Question: I want to add all product prices together based off of quantity. The only issue is that each item is added at random, based on user selection, where they can be then adjusted to any random quantity.
Tried making an additional array to the store the variables to add them together, but it didn't take in the QT ammount.
'''
<?php
$total = 0;
// Fetch Database
$results->data_seek(0);
foreach ($_SESSION['cart'] as $item => $quantity) {
$row = $results->fetch_assoc();
$pId = $row['ProductID'];
$pName = $row['ProductName'];
$pImg = $row['ProductImg'];
$pPrice = $row['Price'];
$pInfo = $row['About'];
foreach ($quantity as $quantity) {
$priceA = array();
$pushA = $pPrice * $quantity;
array_push($priceA, $pushA);
$bT = implode(",", $priceA);
$total += $priceA;
}
?>
'''
'''
<div class="col">
<img src="img/<?php echo $pImg; ?>">
<h1><?php
echo $pName;
?></h1>
<h2>$<?php
echo $pPrice;
?></h2>
<h3>QT: <?php echo $quantity; ?>
<a href="addc.php?id=<?php echo $pId ?>">+</a>
<a href="rc.php?id=<?php echo $pId ?>">-</a></h3>
</div>
<?php } ?>
<div class="cpan">
<div class="col2">
<div class="allc">
<h1>Your total: <?php echo ($total); ?></h1>
</div>
</div>
</div>
'''
'''
// Add 1 QT
$item = $_GET['id'];
$quantity = 1;
if(isset($_SESSION['cart'][$item])) {
$_SESSION['cart'][$item] += $quantity;
} else {
$_SESSION['cart'][$item] = $quantity;
}
// Remove 1 QT
$item = $_GET['id'];
$quantity = 1;
if(isset($_SESSION['cart'][$item])) {
$_SESSION['cart'][$item] -= $quantity;
} else {
$_SESSION['cart'][$item] = $quantity;
}
'''

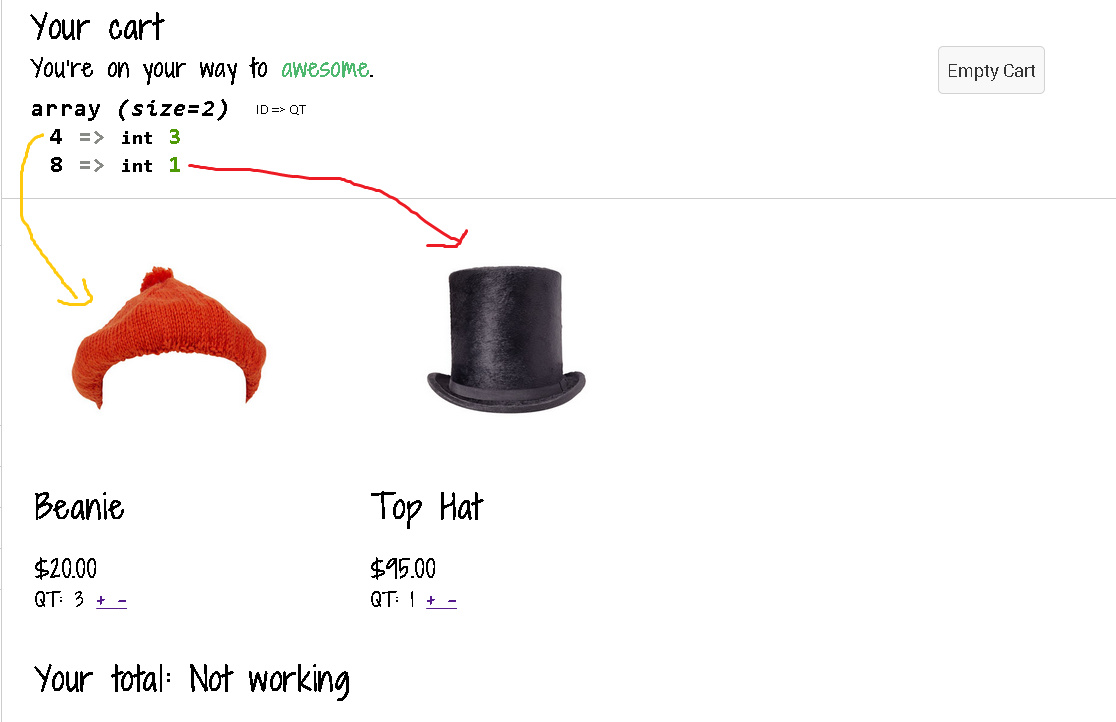
Answer: Solved.
- -
'''
<?php
$total = 0;
// Fetch Database
$results->data_seek(0);
foreach ($_SESSION['cart'] as $item => $quantity) {
$row = $results->fetch_assoc();
$pId = $row['ProductID'];
$pName = $row['ProductName'];
$pImg = $row['ProductImg'];
$pPrice = $row['Price'];
$pInfo = $row['About'];
$priceA = array();
$pushA = $pPrice * $quantity;
array_push($priceA, $pushA);
$bT = implode(",", $priceA);
$total += $bT; // Change to $bT
?>
'''